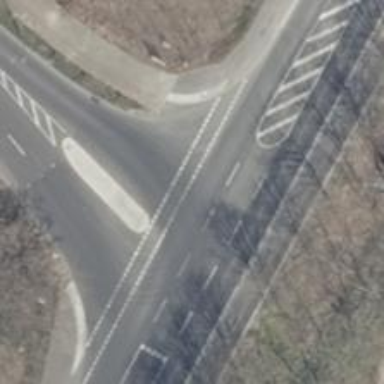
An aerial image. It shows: Asphalt footway with uncontrolled crossing that includes island.